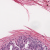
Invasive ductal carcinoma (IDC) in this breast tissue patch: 0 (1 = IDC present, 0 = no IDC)